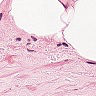
Metastatic tissue present: no